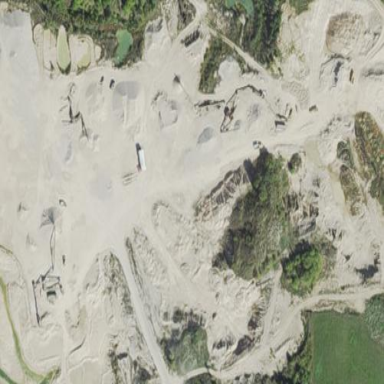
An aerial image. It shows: Quarry area that is man-made.